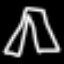
Label: pants